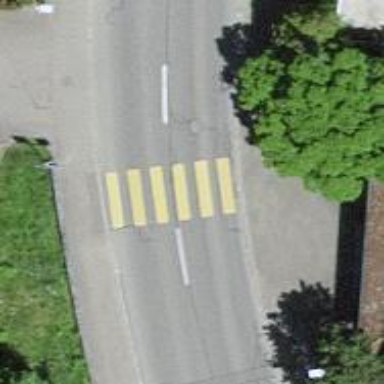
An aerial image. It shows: Uncontrolled crossing on the road.